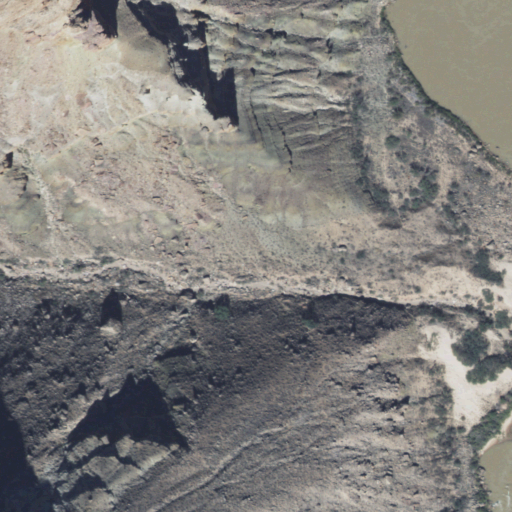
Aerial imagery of valley in Arizona named Malgosa Canyon containing shrub, open water, and grassland